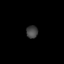
Tissue: lung
Cell type: Endothelial cells
Senescence score: 0.5858
Nuclear area (px): 143
Mean DAPI intensity: 66.727